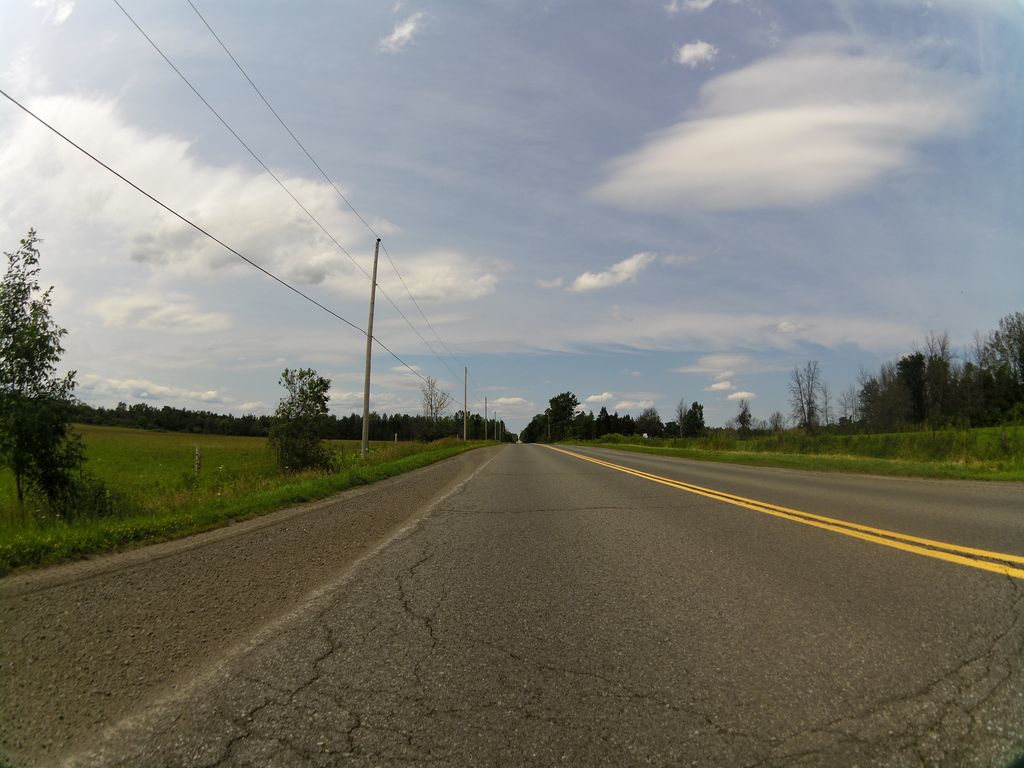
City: ottawa-gatineau